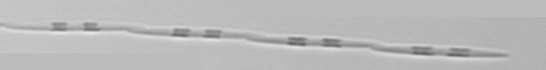
Label: Pseudo-nitzschia